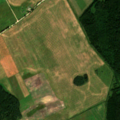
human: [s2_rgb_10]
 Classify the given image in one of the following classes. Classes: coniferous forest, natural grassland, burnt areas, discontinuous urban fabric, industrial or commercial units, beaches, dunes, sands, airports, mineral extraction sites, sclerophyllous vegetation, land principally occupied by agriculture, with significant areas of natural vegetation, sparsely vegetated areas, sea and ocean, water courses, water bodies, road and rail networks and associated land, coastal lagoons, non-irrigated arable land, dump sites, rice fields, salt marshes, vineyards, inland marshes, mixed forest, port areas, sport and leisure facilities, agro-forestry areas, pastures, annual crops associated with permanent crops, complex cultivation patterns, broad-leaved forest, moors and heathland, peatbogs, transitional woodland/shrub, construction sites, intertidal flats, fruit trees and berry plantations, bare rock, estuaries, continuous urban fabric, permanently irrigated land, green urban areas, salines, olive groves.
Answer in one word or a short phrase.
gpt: non-irrigated arable land, coniferous forest, mixed forest